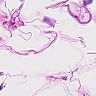
Metastatic tissue present: no